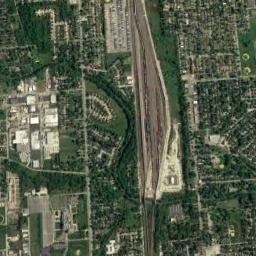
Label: railway_station